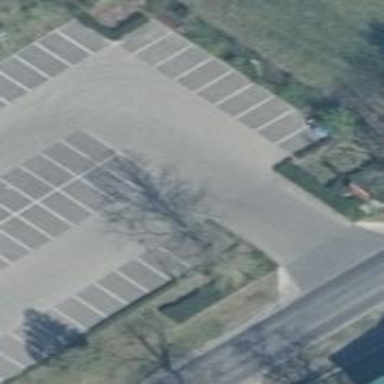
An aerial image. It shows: Parking aisle designated as service road.